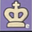
Piece: wK